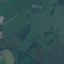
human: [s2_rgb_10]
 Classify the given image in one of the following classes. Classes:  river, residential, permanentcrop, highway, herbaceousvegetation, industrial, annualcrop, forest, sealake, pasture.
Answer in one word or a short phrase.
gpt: Pasture